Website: home-depot
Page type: account-dashboard
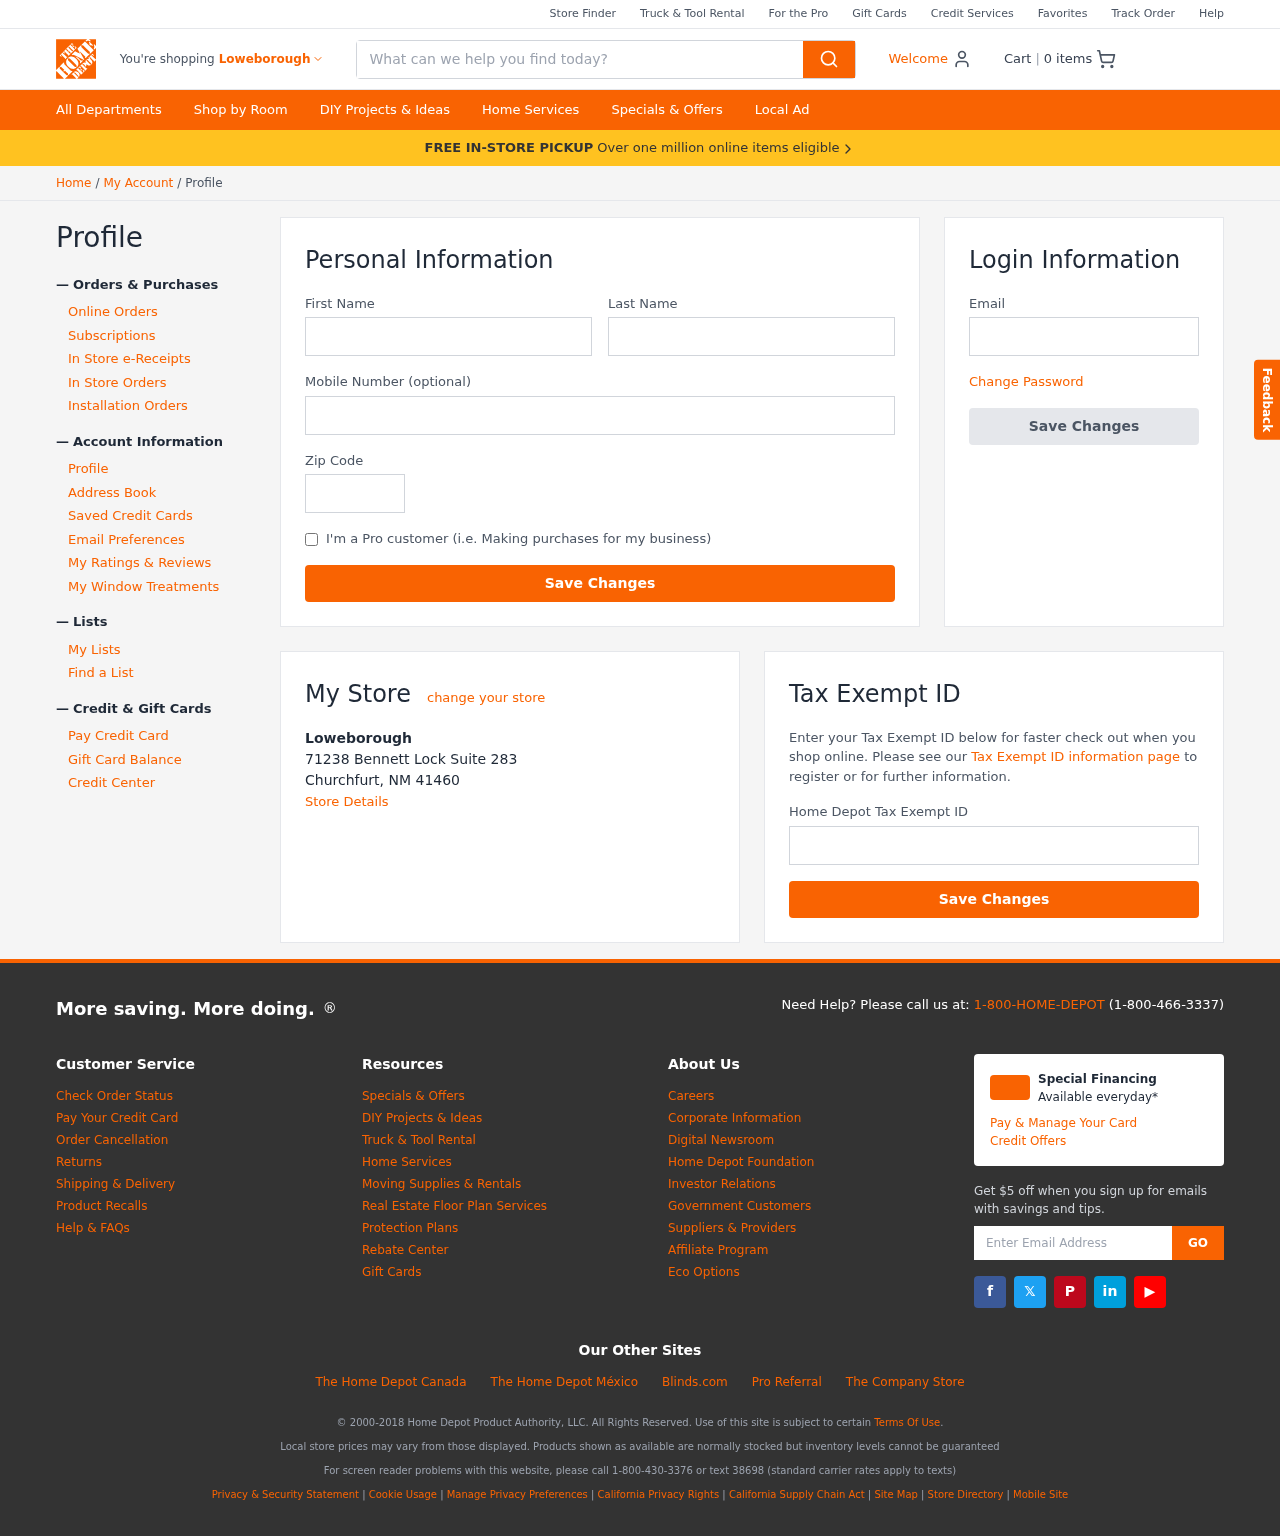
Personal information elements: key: PII_CITY
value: Loweborough
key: PII_EMAIL
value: andrea.peterson@yahoo.com
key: PII_FIRSTNAME
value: Andrea
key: PII_LASTNAME
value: Peterson
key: PII_LOCATION1_CITY_STATE_ZIP
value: Churchfurt, NM 41460
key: PII_LOCATION1_NAME
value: Loweborough
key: PII_LOCATION1_STREET
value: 71238 Bennett Lock Suite 283
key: PII_PHONE
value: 3298760976
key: PII_POSTCODE
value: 89648
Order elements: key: ORDER_NUM_ITEMS
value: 0
Search elements: key: HEADER_SEARCH
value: What can we help you find today?